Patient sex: M
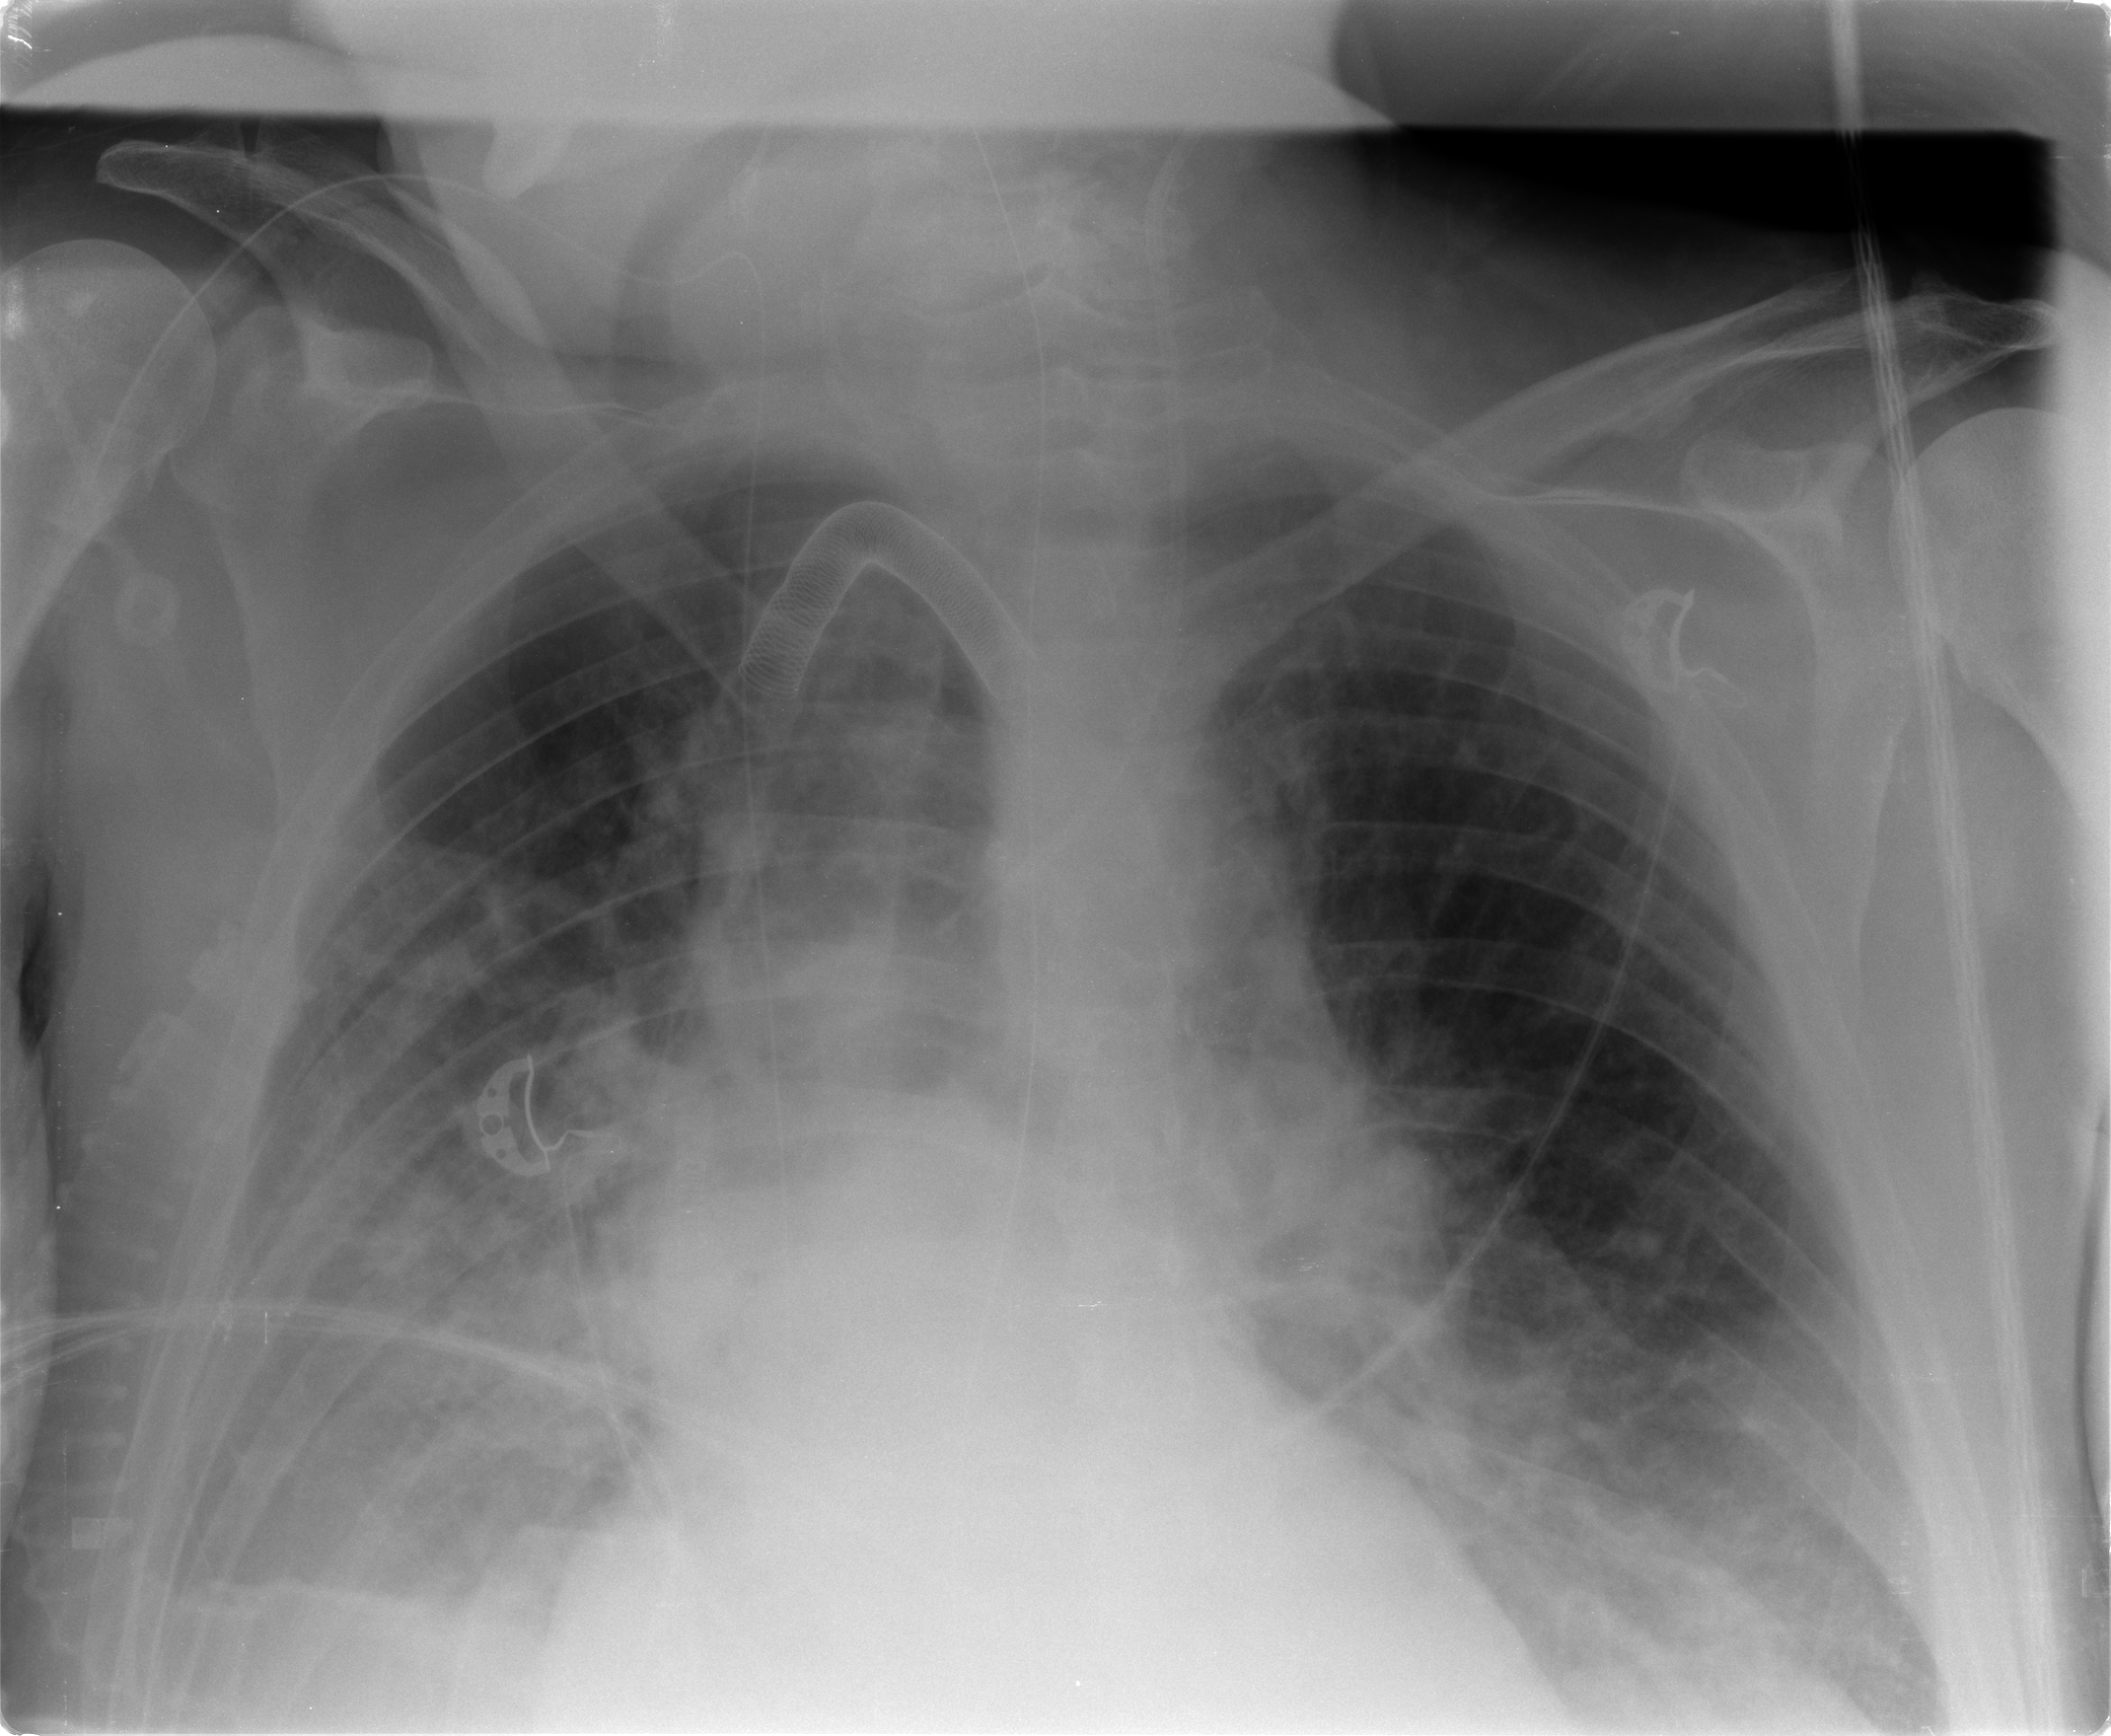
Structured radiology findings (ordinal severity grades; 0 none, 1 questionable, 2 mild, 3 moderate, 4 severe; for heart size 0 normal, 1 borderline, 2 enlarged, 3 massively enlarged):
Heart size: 2
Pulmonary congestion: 2
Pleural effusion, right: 3
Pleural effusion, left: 2
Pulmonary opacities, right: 0
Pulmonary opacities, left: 0
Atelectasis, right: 2
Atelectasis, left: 2